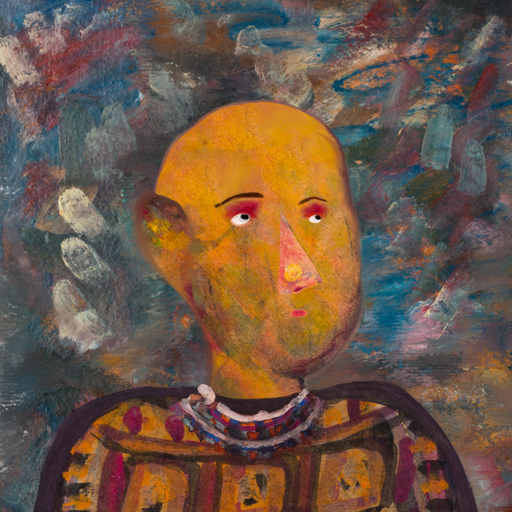
Background: Boggyland, Head And Neck Side: Gypsy_Mother, Face Side: Irani, Bust: Doll, Hair Side: Blank, Head Accessory: Blank, Second Necklace: Blank, Necklace: Hypocrite_1, Baby: Blank